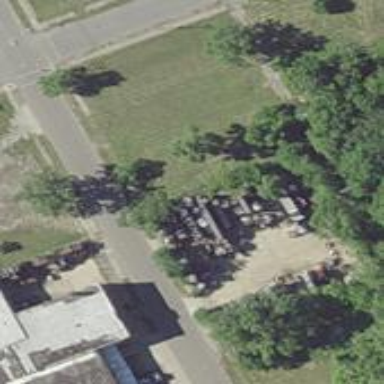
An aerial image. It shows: Scrap yard located in industrial area.